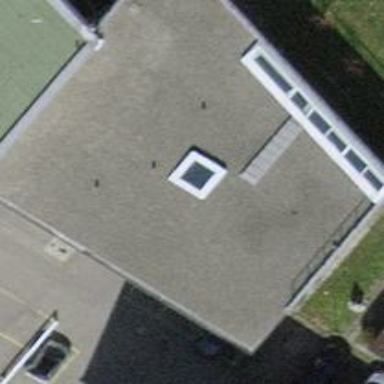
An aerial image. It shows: Retail building with flat roof.